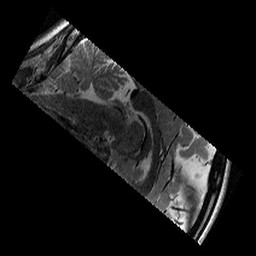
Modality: T2w
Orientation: sagittal
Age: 10
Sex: male
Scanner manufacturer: siemens
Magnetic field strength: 3 T
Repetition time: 9.23 s
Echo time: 0.067 s